Question: trying to upgrade to Cordova 2.8.0 from 2.7.0 and using JQuery 1.7.2 and JQuery-Mobile 1.1.1 following this link:<URL>
but unfortunately failed to upgrade and getting this error when trying to run application.even my internet is already connected and there is no URL mentioned in my html file.Here is the Scripts:
'''
<!DOCTYPE html>
<html lang="en" dir="ltr">
<head>
<title>Survey App</title>
<meta name="viewport" content="width=device-width; user-scalable=no;"/>
<meta http-equiv="Content-type" content="text/html; charset=utf-8">
<link rel="stylesheet" href="css/lib/jquery.mobile-1.1.1.min.css"/>
<link rel="stylesheet" href="css/lib/jquery.mobile.structure-1.1.1.css"/>
<link rel="stylesheet" href="css/lib/jquery.mobile.theme-1.1.1.css"/>
<link rel="stylesheet" href="css/lib/simpledialog.min.css"/>
<link href="css/lib/mobiscroll.css" rel="stylesheet" type="text/css"/>
<script type="text/javascript" src="js/lib/jquery.js"></script>
<script src="js/lib/jquery.mobile-1.1.1.min.js"></script>
<script type="text/javascript" src="js/lib/jqm.page.params.js"></script>
<script type="text/javascript" charset="utf-8" src="js/lib/cordova.js"></script>
</head>
</html>
'''
MoreOver using Windows 7,Eclipse and Android Version 4.2 Api Level 17.
Snapshot of error!
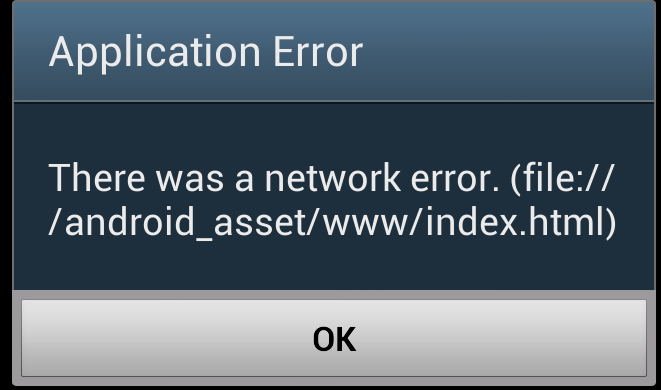
Answer: Please update Cordova 2.7.0 jar and Js to Cordova 2.8.0 if you have not updated
Then set
'''
super.setIntegerProperty("loadUrlTimeoutValue", 60000);
'''